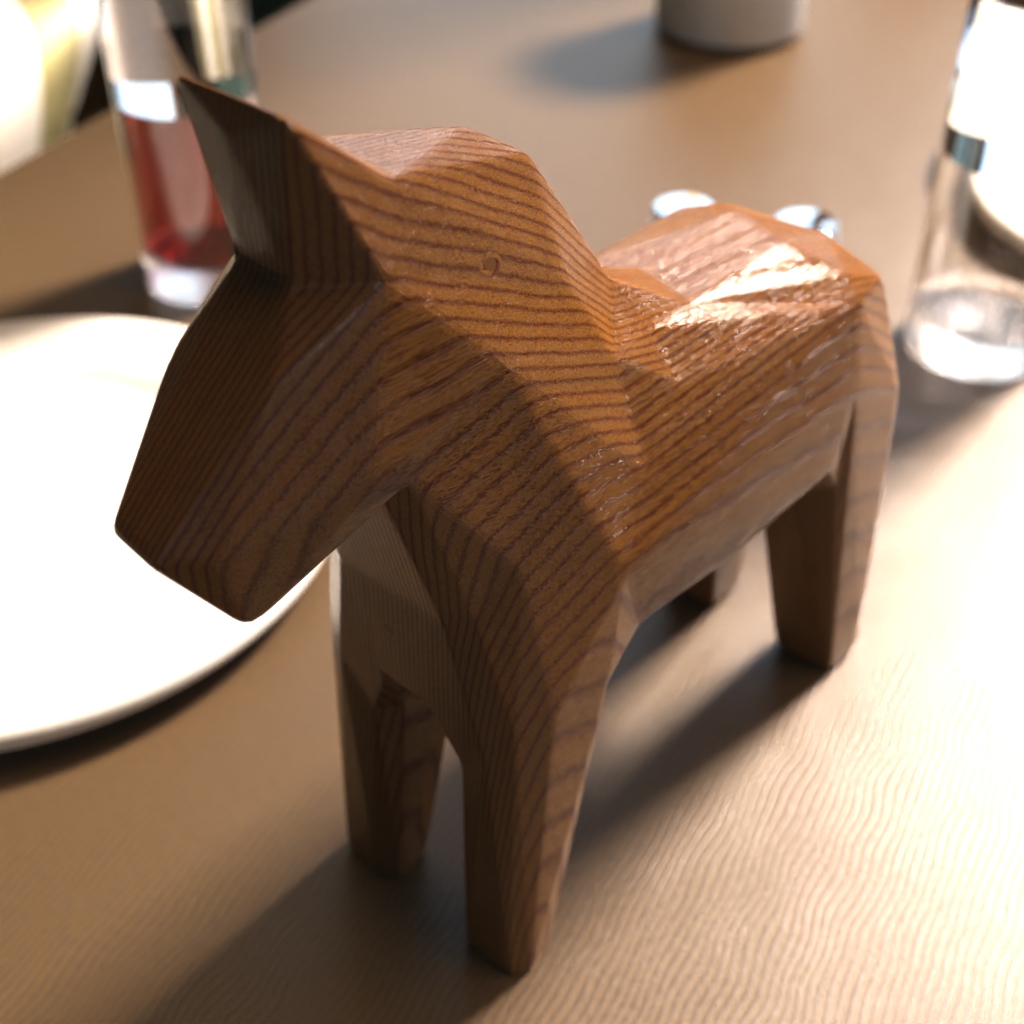
A high quality rendering of a dalahest_oak dalecarlian horse figurine made of varnished dark oak standing on a wooden table in an a sports hall with natural soft daylight from windows,long shot of an overhead view from the front right side , 50 mm, f 11